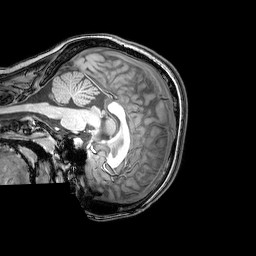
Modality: T1w
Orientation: sagittal
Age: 23
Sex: female
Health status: healthy
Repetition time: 0.081 s
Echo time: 0.037 s